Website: apple
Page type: customer-info-address
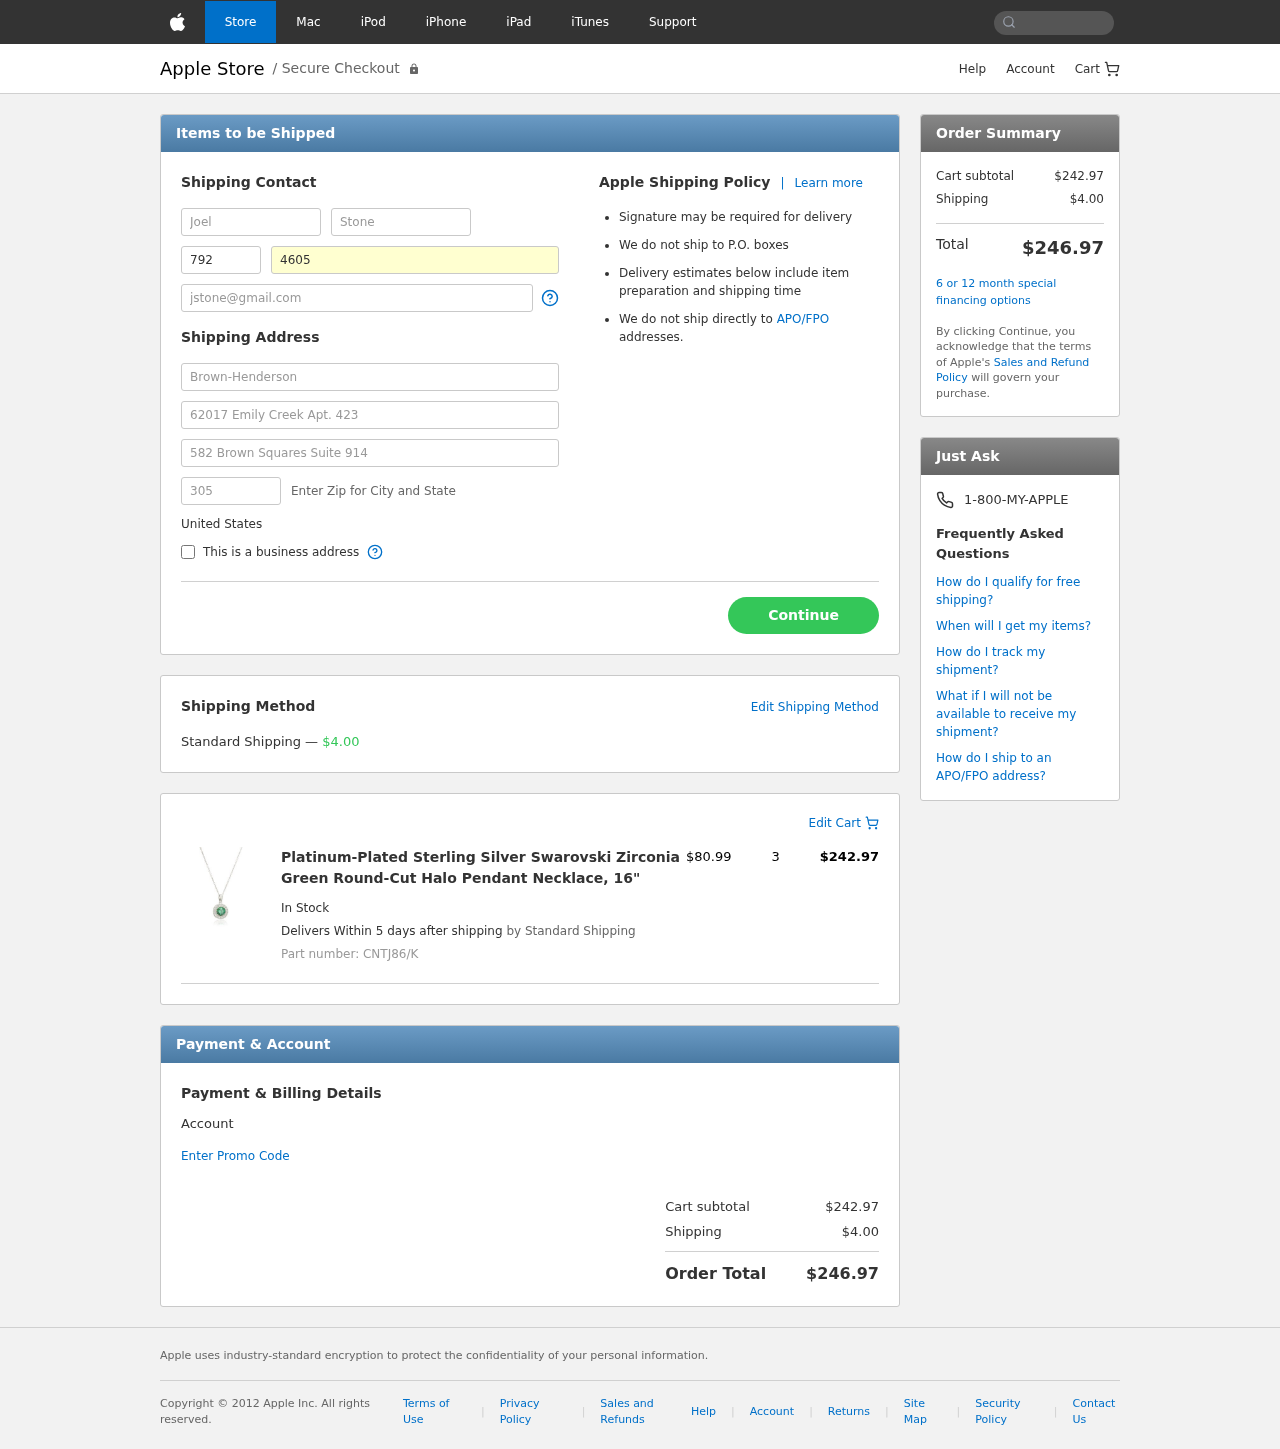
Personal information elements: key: PII_COUNTRY
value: United States
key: PII_FIRSTNAME
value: Joel
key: PII_LASTNAME
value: Stone
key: PII_PHONE_AREA
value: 792
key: PII_PHONE_LINE
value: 4605
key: PII_EMAIL
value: jstone@gmail.com
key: PII_COMPANY
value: Brown-Henderson
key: PII_STREET
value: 62017 Emily Creek Apt. 423
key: PII_STREET2
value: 582 Brown Squares Suite 914
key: PII_POSTCODE
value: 30515
Product elements: key: PRODUCT1_NAME
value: Platinum-Plated Sterling Silver Swarovski Zirconia Green Round-Cut Halo Pendant Necklace, 16"
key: PRODUCT1_PRICE
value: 80.99
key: PRODUCT1_QUANTITY
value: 3
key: PRODUCT1_SKU
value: CNTJ86/K
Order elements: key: ORDER_SHIPPING_COST
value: $4.00
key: ORDER_ITEM_TOTAL
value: $242.97
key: ORDER_SUBTOTAL
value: $242.97
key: ORDER_TOTAL
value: $246.97